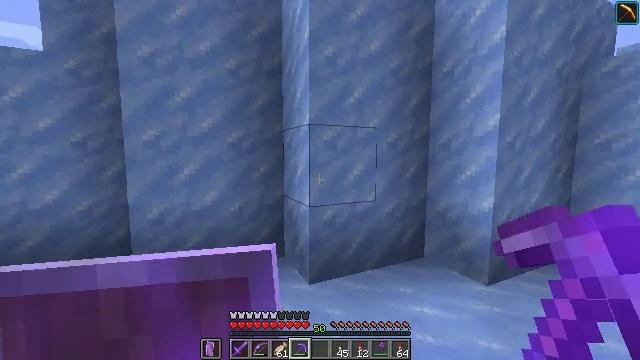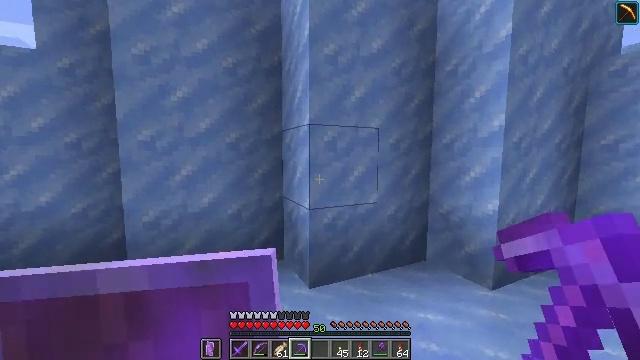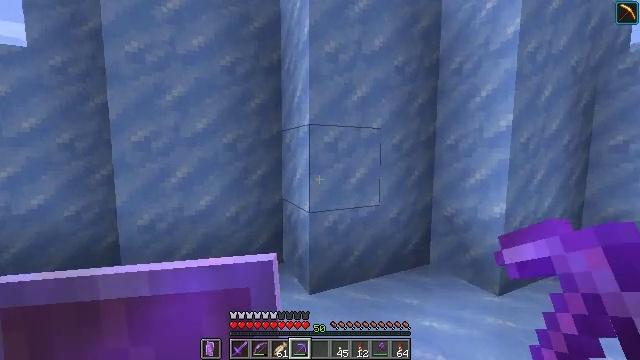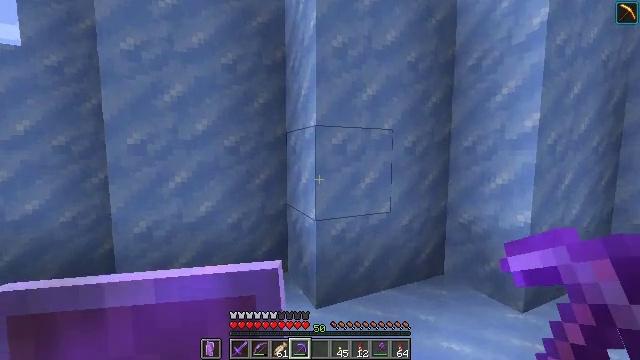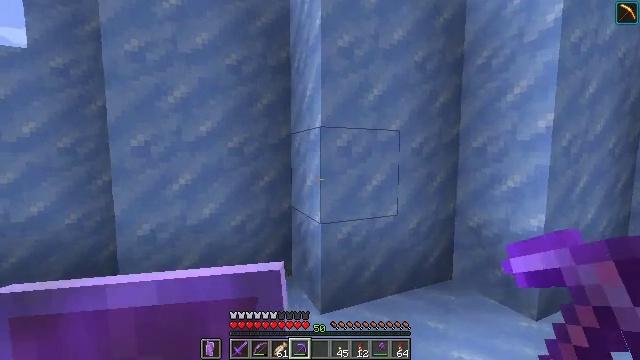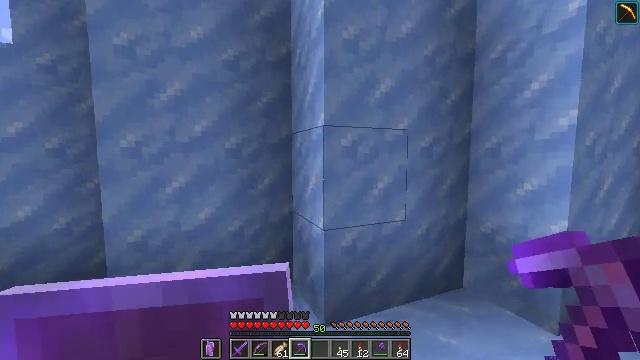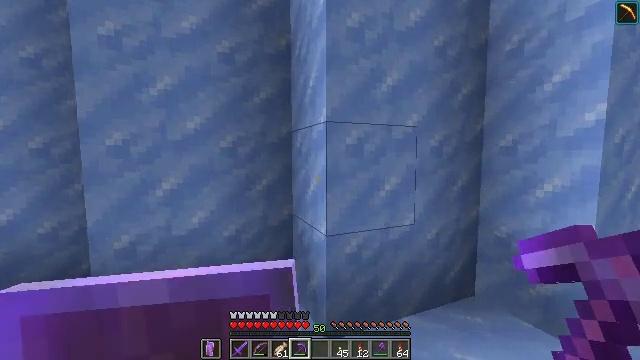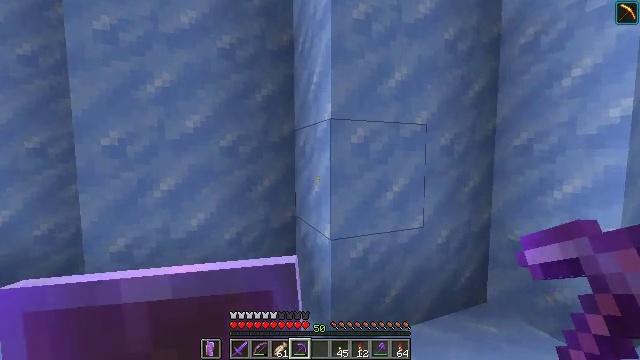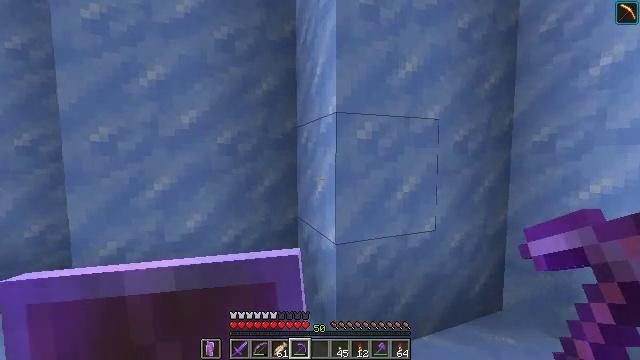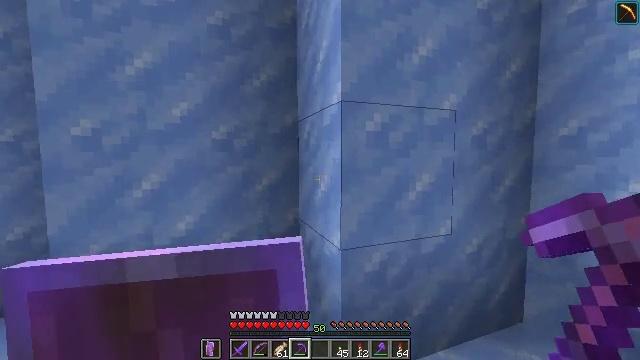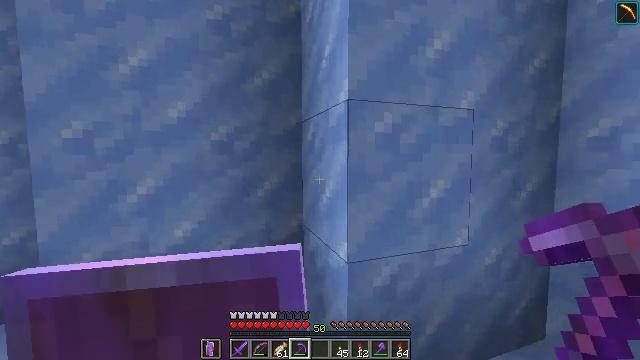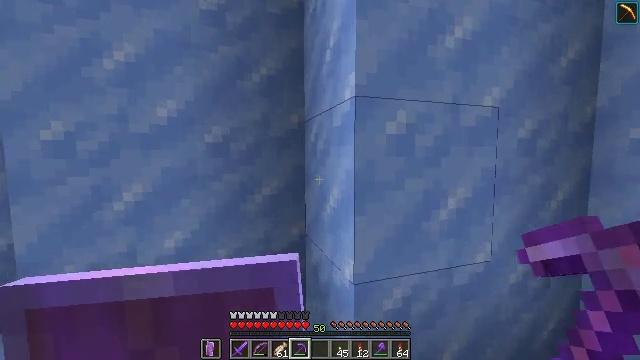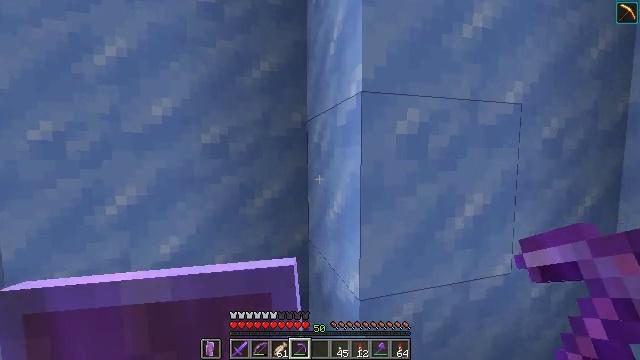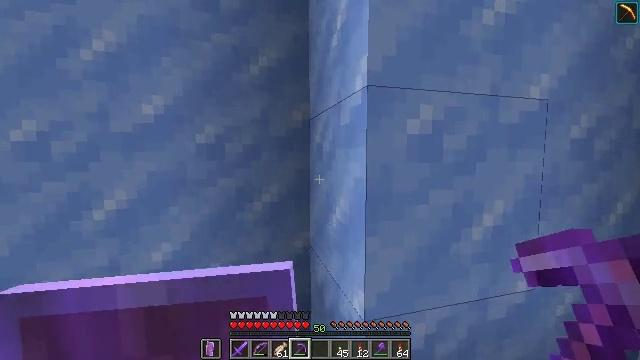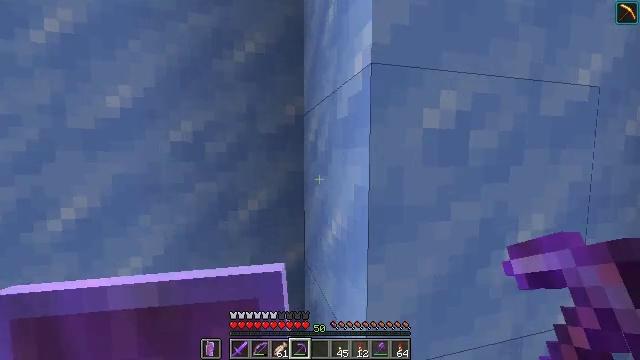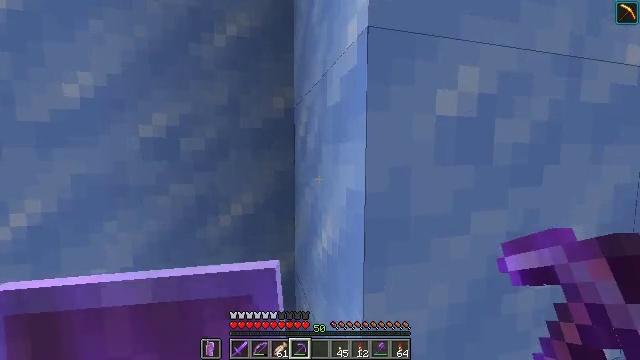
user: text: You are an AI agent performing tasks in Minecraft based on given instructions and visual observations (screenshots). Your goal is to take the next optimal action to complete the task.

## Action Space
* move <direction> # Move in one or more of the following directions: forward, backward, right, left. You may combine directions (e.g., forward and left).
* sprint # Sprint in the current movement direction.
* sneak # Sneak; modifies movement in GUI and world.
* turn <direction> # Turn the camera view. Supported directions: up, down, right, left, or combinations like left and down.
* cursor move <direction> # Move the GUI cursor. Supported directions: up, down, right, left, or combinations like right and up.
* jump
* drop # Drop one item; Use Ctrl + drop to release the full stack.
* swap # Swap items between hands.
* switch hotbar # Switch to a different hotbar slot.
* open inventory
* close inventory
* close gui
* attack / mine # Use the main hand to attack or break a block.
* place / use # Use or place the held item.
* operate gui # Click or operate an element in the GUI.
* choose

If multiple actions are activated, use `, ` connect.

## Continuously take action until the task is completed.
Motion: motion action
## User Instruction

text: Harvest packed ice from cold regions.
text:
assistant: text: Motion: move forward
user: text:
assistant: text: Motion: move forward
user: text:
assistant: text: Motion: move forward, turn left
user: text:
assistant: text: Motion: move forward, turn left
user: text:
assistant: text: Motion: move forward
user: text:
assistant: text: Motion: move forward
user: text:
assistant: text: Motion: move forward
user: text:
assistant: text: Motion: move forward
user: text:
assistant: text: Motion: move forward
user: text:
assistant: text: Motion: move forward, turn left
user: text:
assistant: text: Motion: move forward, turn left
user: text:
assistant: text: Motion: move forward, turn left
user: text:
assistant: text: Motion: move forward, turn left
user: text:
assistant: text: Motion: move forward
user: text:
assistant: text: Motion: move forward and move right
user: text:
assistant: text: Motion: move forward and move right
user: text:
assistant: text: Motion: move right, attack / mine
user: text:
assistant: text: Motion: move right, attack / mine
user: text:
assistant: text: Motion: move right, attack / mine
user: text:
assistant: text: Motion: move right, attack / mine
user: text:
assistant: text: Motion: move right, attack / mine
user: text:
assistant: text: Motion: move forward and move right, turn right, attack / mine
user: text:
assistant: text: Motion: move forward and move right, turn right, attack / mine
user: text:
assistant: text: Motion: move forward and move right, turn right, attack / mine
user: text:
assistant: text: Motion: move forward and move right, turn right, attack / mine
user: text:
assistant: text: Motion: move forward and move right, attack / mine
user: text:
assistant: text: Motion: move forward and move right, turn right, attack / mine
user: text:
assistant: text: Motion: move forward and move right, turn right, attack / mine
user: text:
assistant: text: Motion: move forward and move right, turn right, attack / mine
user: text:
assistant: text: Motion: move forward and move right, turn right, attack / mine